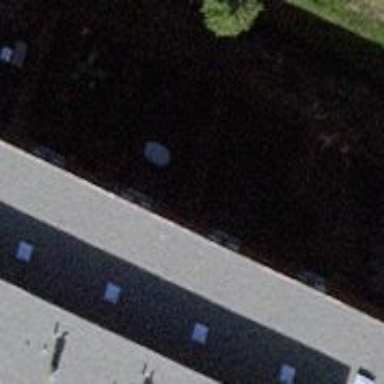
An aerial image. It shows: View of roof of building.